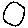
Label: circle